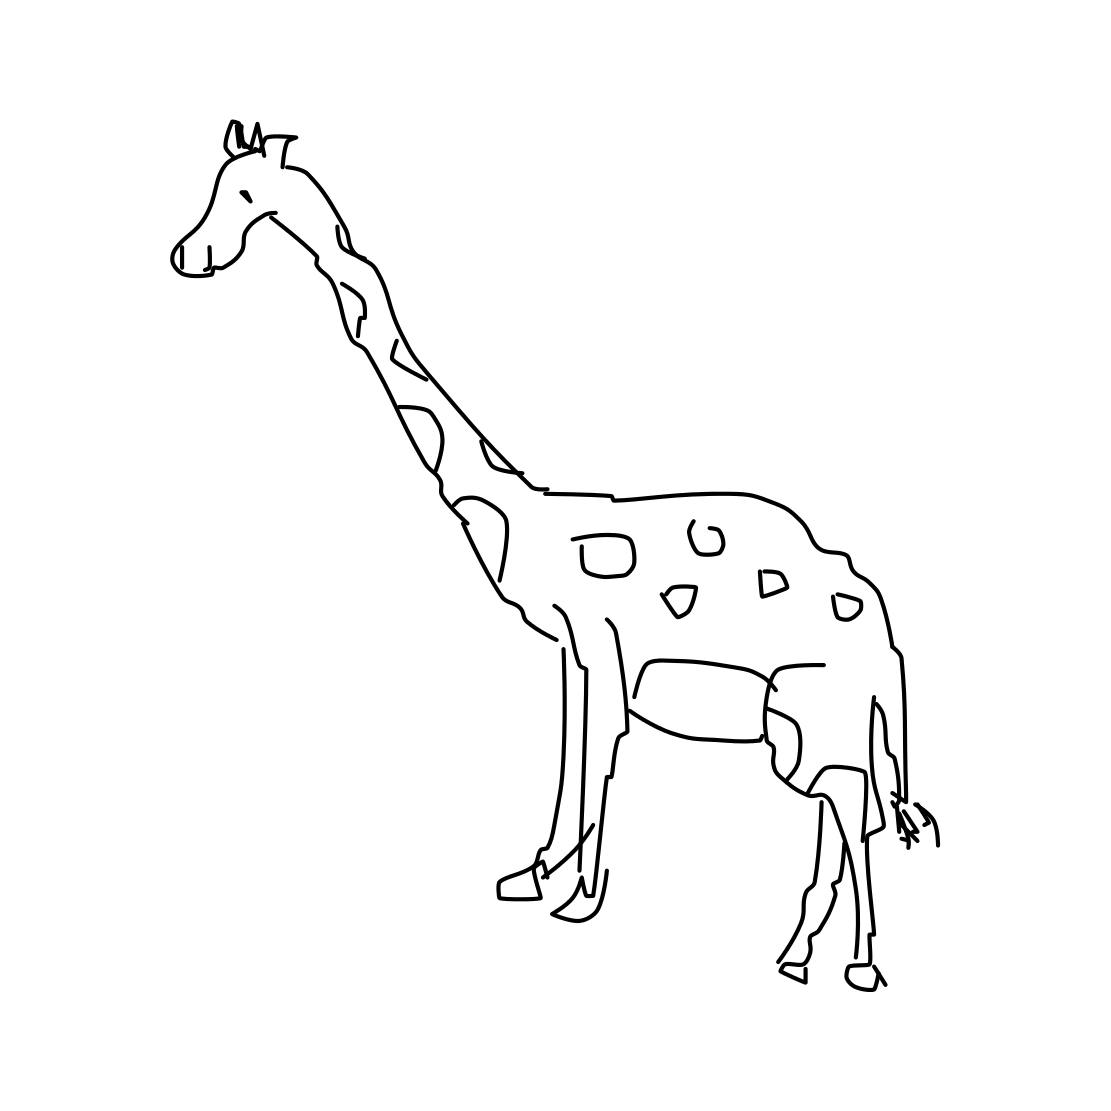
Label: giraffe